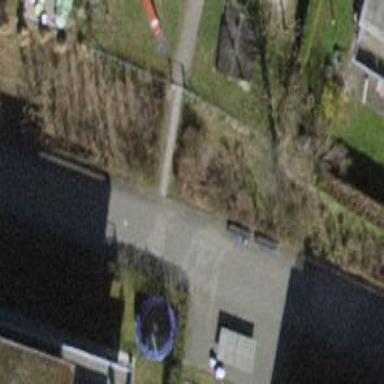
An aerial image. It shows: Hedge acting as barrier.